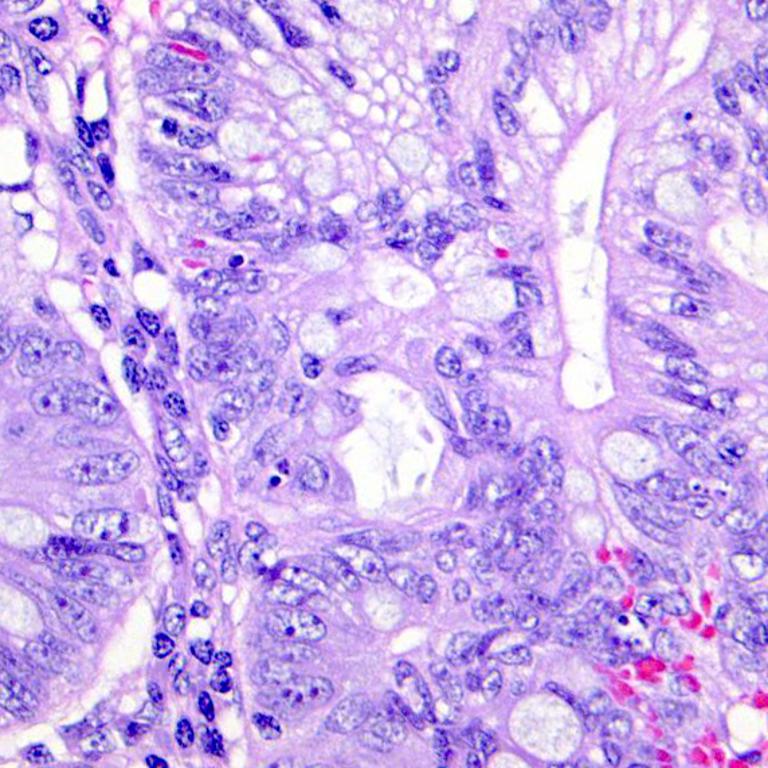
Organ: colon
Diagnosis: adenocarcinomas